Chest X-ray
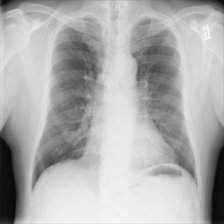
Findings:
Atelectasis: negative
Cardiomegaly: negative
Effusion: negative
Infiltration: negative
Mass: negative
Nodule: negative
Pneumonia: negative
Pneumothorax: negative
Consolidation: negative
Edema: negative
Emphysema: negative
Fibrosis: negative
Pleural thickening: negative
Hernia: negative